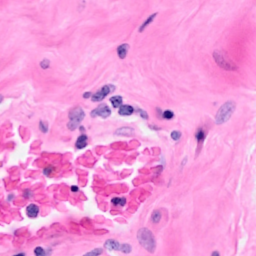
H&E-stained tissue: Breast